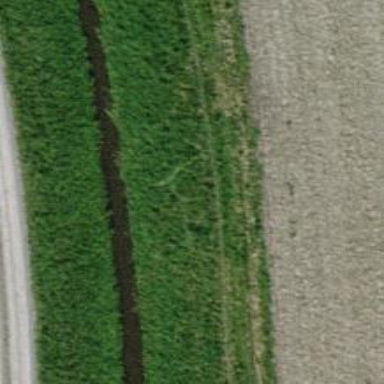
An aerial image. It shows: Ditch in the surroundings.